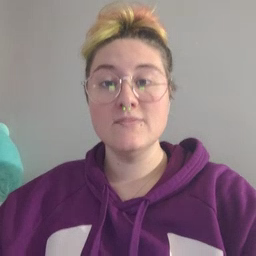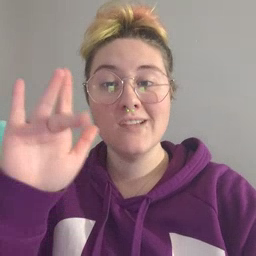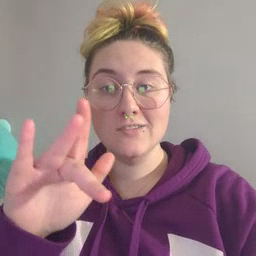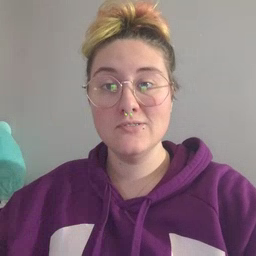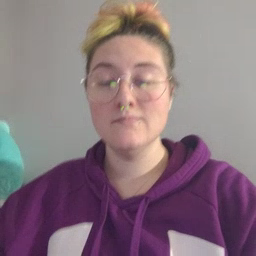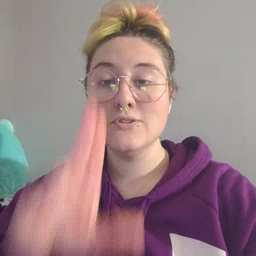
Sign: touch